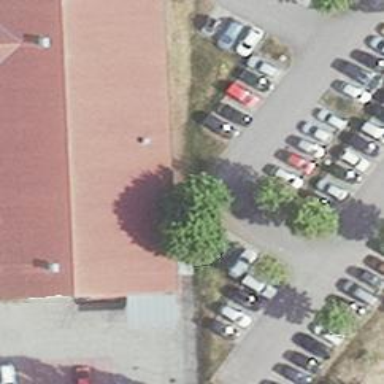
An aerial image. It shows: Road serving as parking aisle.